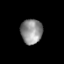
Tissue: prostate
Cell type: Myeloid cells
Senescence score: 0.3372
Nuclear area (px): 524
Mean DAPI intensity: 142.802